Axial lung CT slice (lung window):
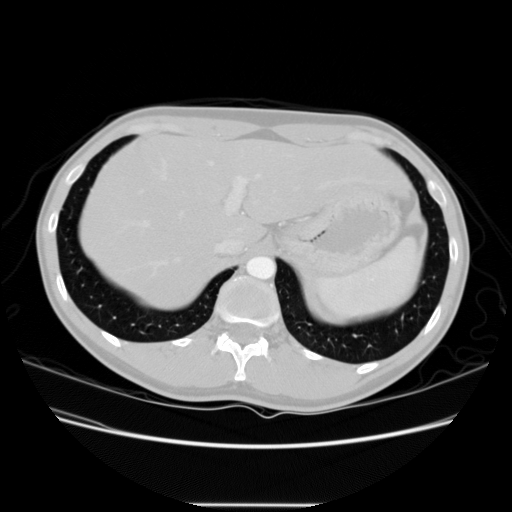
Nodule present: no